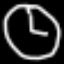
Label: clock